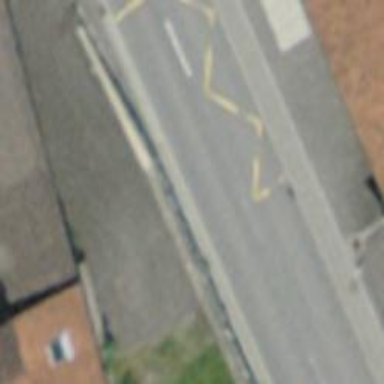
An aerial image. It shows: Bus stop equipped with public transport stop position.